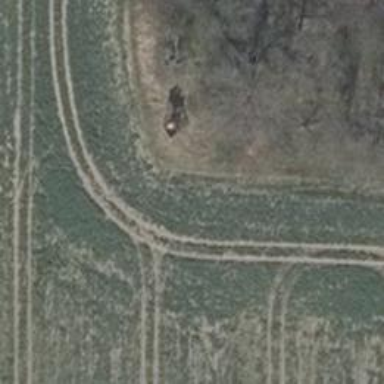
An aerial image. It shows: Hunting stand.